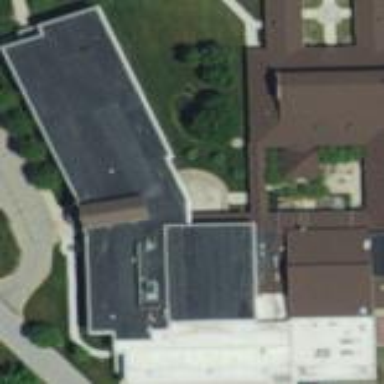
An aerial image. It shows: School building.